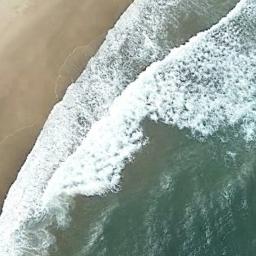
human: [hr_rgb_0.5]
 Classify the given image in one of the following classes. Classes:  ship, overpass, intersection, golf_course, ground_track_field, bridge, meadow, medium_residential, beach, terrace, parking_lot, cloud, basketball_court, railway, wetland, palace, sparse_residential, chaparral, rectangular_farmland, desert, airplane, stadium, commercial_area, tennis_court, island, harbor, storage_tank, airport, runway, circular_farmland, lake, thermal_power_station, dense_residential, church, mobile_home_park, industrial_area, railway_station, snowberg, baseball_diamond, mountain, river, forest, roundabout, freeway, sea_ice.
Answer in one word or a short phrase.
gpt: beach